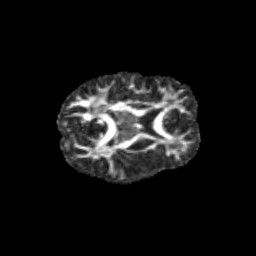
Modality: FA
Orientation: axial
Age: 11
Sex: female
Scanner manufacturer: siemens
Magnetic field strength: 3 T
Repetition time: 3.8 s
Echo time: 0.07 s